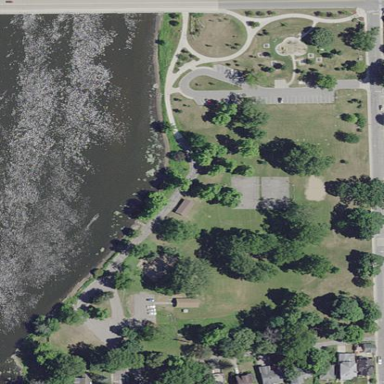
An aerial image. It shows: City Park designated as leisure land.